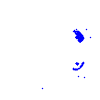
Particle: proton